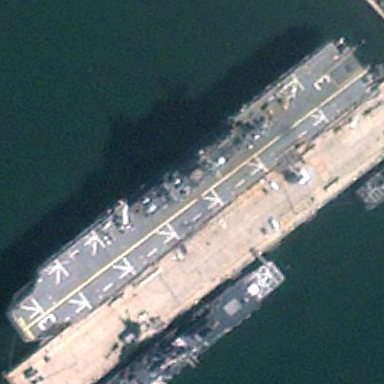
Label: assault